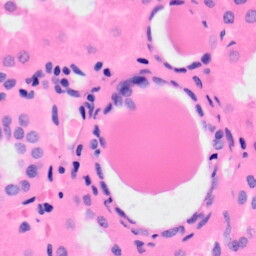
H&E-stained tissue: Kidney